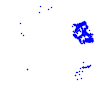
Particle: electron